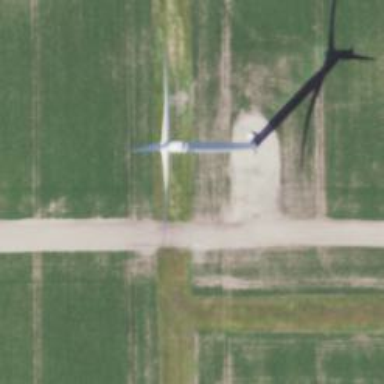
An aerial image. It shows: Wind generator in the form of horizontal axis wind turbine.